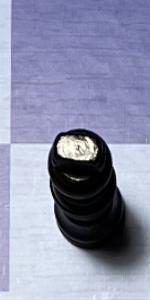
Label: King_Black